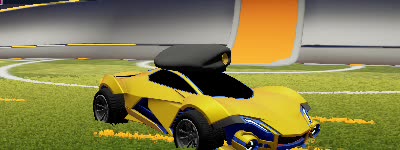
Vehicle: werewolf